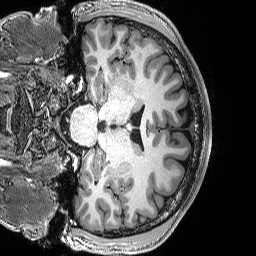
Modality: T1w
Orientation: coronal
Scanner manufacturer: siemens
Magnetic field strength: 3 T
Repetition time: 2.53 s
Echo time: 0.0033 s